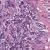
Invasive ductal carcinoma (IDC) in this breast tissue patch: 1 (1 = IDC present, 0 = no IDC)